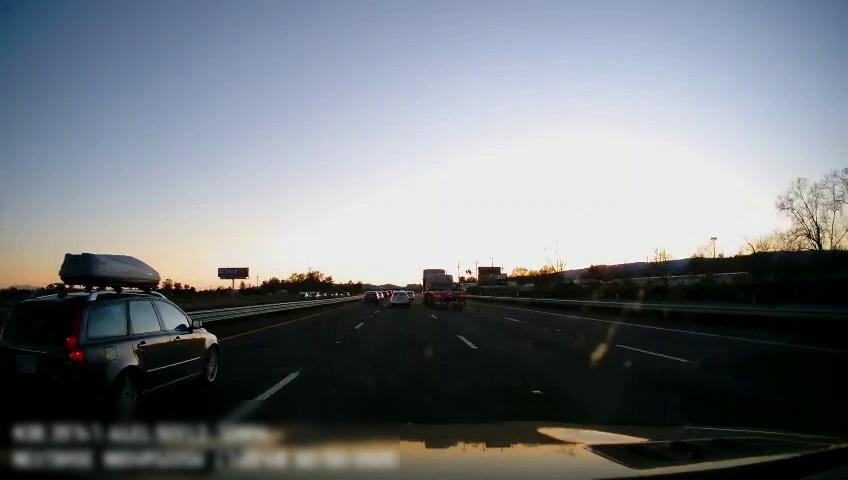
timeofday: Day
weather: Sunny
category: Drivable Space
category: Vehicles | Car
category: Vehicles | Car
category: Vehicles | SUV
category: Vehicles | Car
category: Vehicles | Truck
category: Lanes | Current Lane
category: Lanes | Current Lane
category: Lanes | Alternate Lane
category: Lanes | Alternate Lane
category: Lanes | Alternate Lane